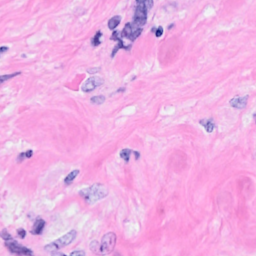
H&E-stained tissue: Breast